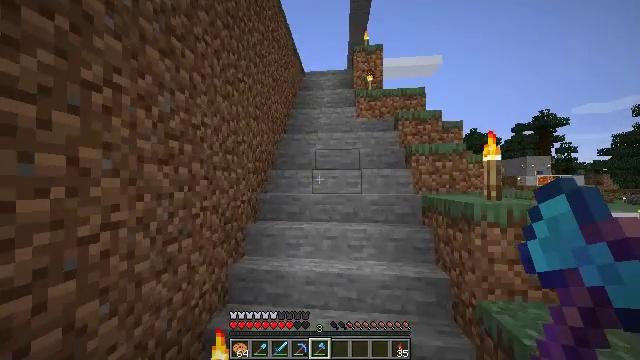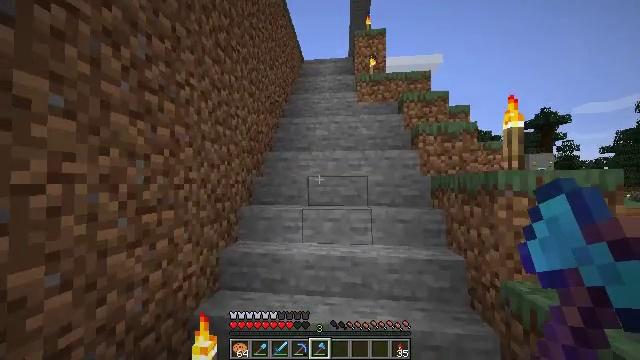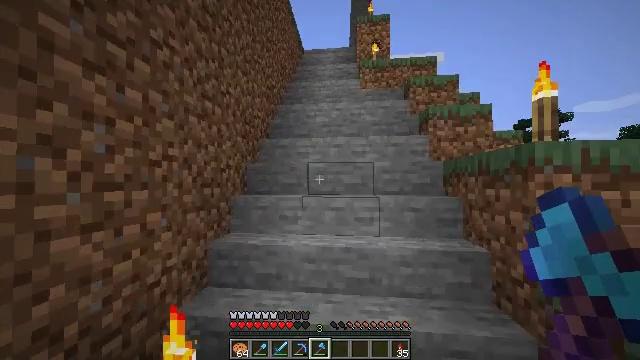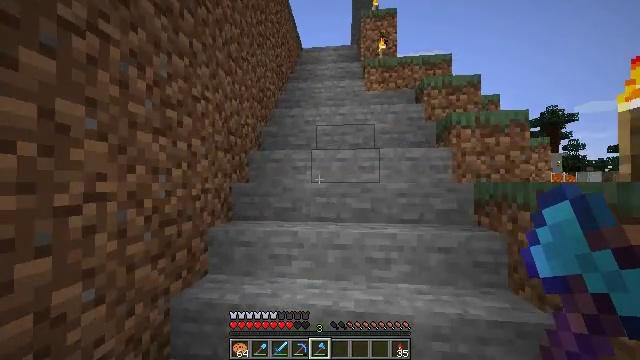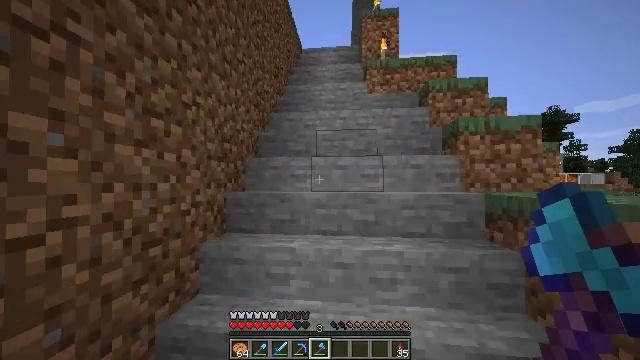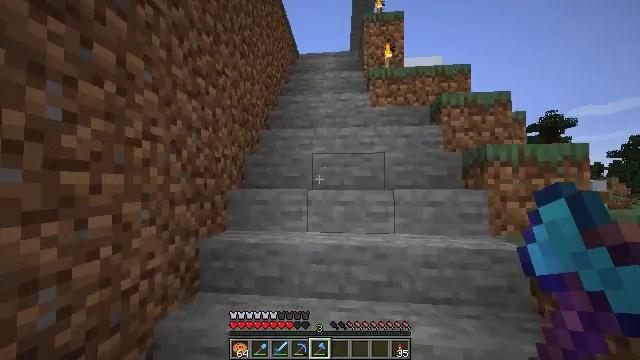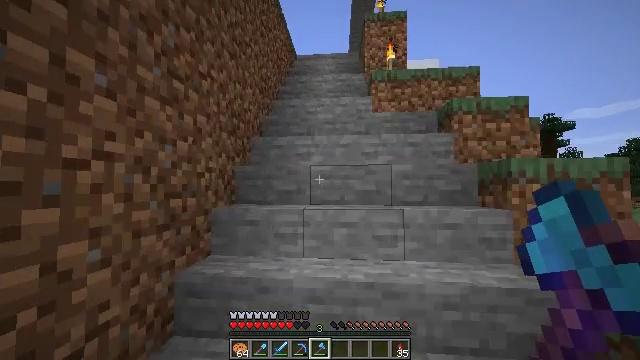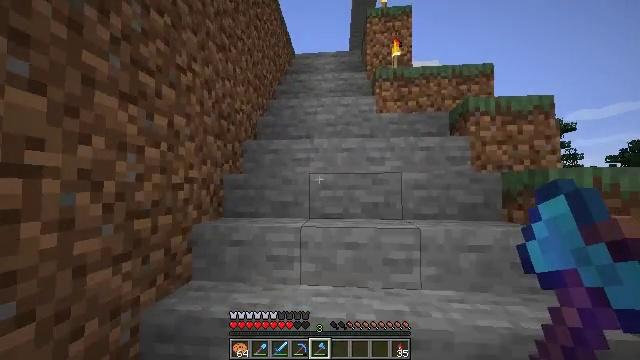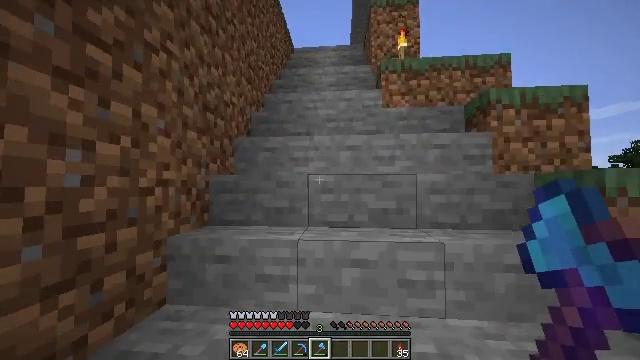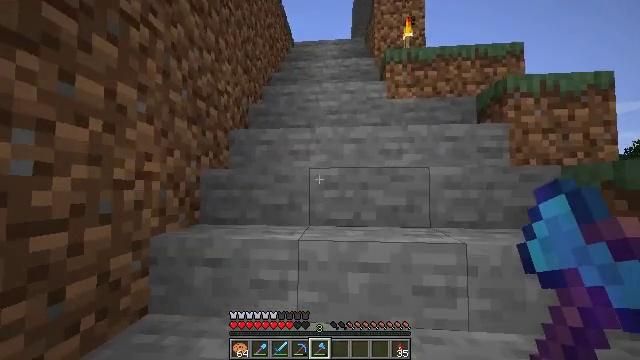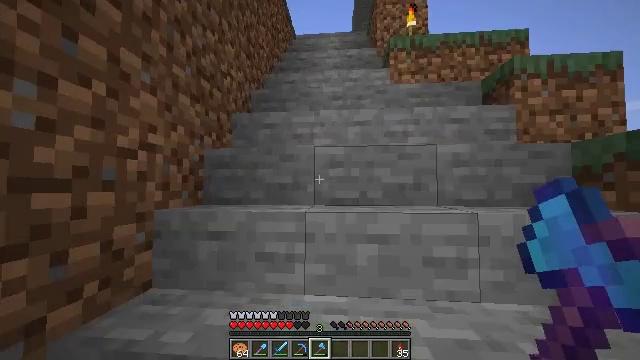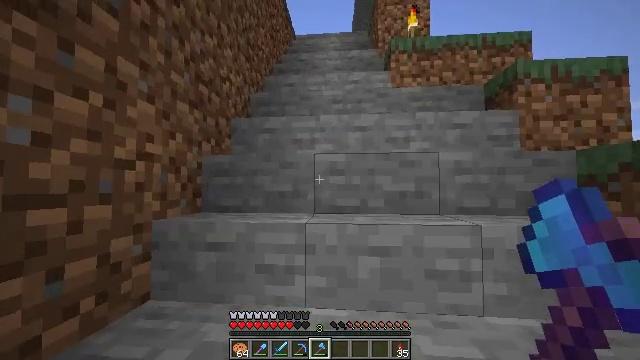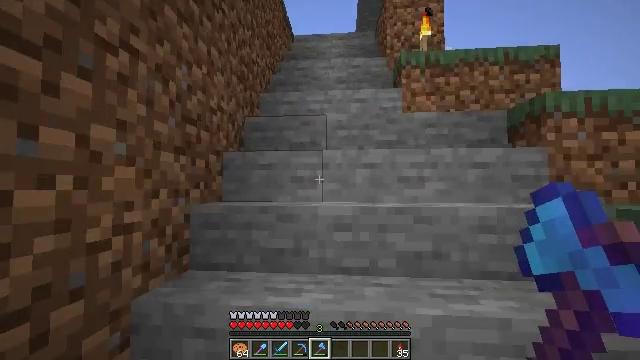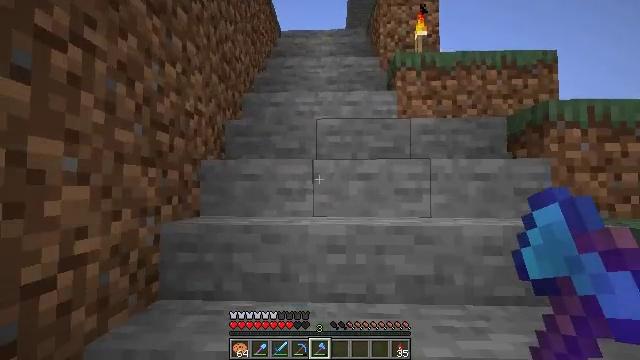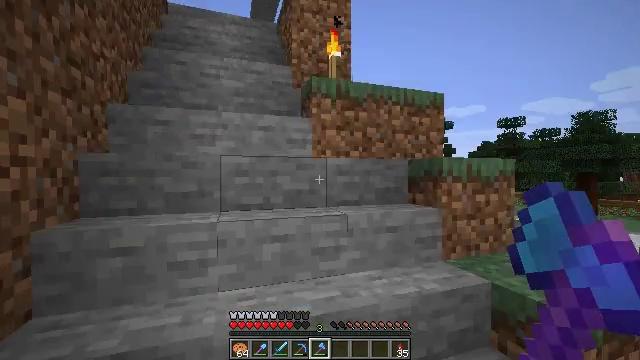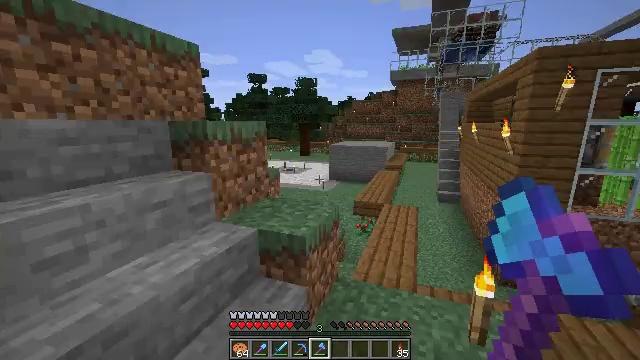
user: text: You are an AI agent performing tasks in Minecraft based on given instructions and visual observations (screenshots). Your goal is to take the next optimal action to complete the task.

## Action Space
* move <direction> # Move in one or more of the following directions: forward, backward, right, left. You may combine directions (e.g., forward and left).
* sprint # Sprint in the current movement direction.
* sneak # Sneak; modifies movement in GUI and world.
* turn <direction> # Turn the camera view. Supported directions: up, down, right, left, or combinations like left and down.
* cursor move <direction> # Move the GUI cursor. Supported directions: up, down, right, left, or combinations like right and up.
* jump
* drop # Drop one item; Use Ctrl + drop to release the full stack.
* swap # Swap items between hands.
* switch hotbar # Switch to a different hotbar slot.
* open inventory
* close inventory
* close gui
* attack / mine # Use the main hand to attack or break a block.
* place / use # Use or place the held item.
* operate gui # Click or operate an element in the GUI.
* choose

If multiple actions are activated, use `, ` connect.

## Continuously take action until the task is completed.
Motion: motion action
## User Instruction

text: Take gold nuggets and a carrot to craft a golden carrot.
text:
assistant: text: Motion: move forward, jump
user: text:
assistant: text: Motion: move forward, jump
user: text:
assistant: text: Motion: move forward, jump
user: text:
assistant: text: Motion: move forward, sprint, jump
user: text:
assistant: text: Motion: move forward, sprint, jump
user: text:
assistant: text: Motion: move forward, sprint, jump
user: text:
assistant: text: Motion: move forward, sprint, jump
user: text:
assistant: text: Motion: move forward, jump
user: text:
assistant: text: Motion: move forward, jump
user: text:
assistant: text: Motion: move forward, jump
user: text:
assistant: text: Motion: move forward, jump
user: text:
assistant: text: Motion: move forward, jump
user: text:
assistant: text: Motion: move forward, turn right, jump
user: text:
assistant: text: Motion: move forward, turn right and down, jump
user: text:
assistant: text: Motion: move forward, turn right and down, jump
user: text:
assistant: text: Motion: move forward, turn right and down, jump
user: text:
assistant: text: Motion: move forward, turn right and down, jump
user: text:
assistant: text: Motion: move forward, turn right and down, jump
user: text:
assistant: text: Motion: move forward, turn right, jump
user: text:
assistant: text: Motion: move forward, jump
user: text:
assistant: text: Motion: move forward, jump
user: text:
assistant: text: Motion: move forward, sprint, jump
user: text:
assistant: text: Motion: move forward, sprint, jump
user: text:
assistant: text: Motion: move forward, sprint, jump
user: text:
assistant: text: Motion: move forward, sprint, turn left, jump
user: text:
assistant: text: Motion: move forward, turn left, jump
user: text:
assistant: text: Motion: move forward, turn left, jump
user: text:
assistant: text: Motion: move forward, turn left and up, jump
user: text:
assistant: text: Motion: move forward, turn left and up, jump
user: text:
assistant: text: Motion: move forward, turn left and up, jump